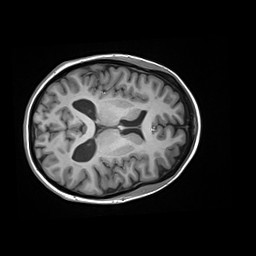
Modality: T1w
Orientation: axial
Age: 58
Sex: female
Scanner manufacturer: siemens
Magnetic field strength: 3 T
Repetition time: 2.2 s
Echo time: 0.00245 s